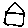
Label: house